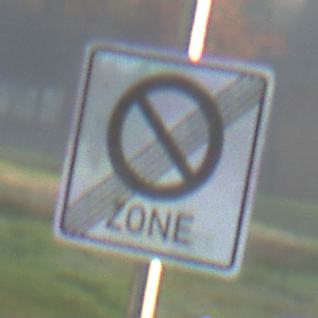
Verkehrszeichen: EndeEingeschraenktesHalteverbotZone
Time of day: SunriseSunset
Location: Outdoor (Nature)
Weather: Clear
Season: NotSpecified
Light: Natural